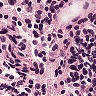
Metastatic tissue present: no